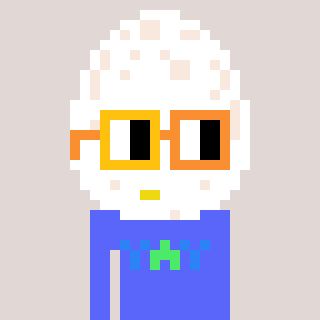
a pixel art character with square yellow and orange glasses, a egg-shaped head and a purple-colored body on a warm background